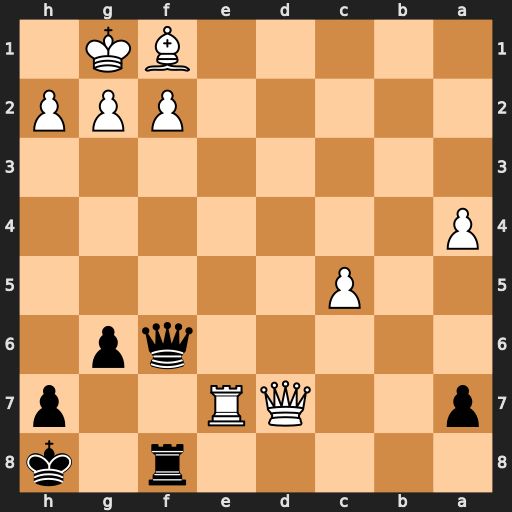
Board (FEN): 5r1k/p2QR2p/5qp1/2P5/P7/8/5PPP/5BK1
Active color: b
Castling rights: -
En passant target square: -
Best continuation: Qxf2+ Kh1 Qxf1#